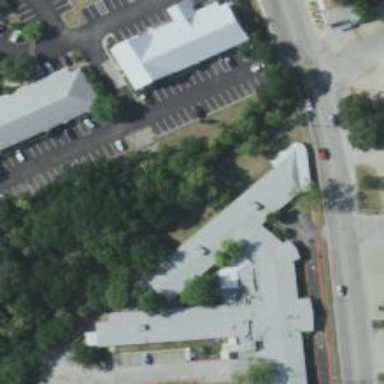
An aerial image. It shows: Nursing home building.